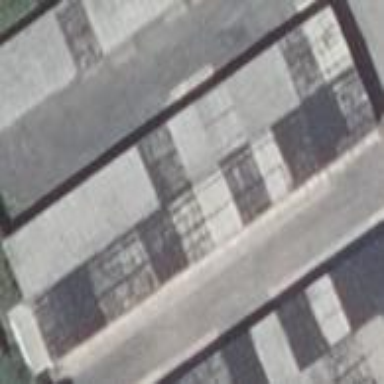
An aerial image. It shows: Garage building.